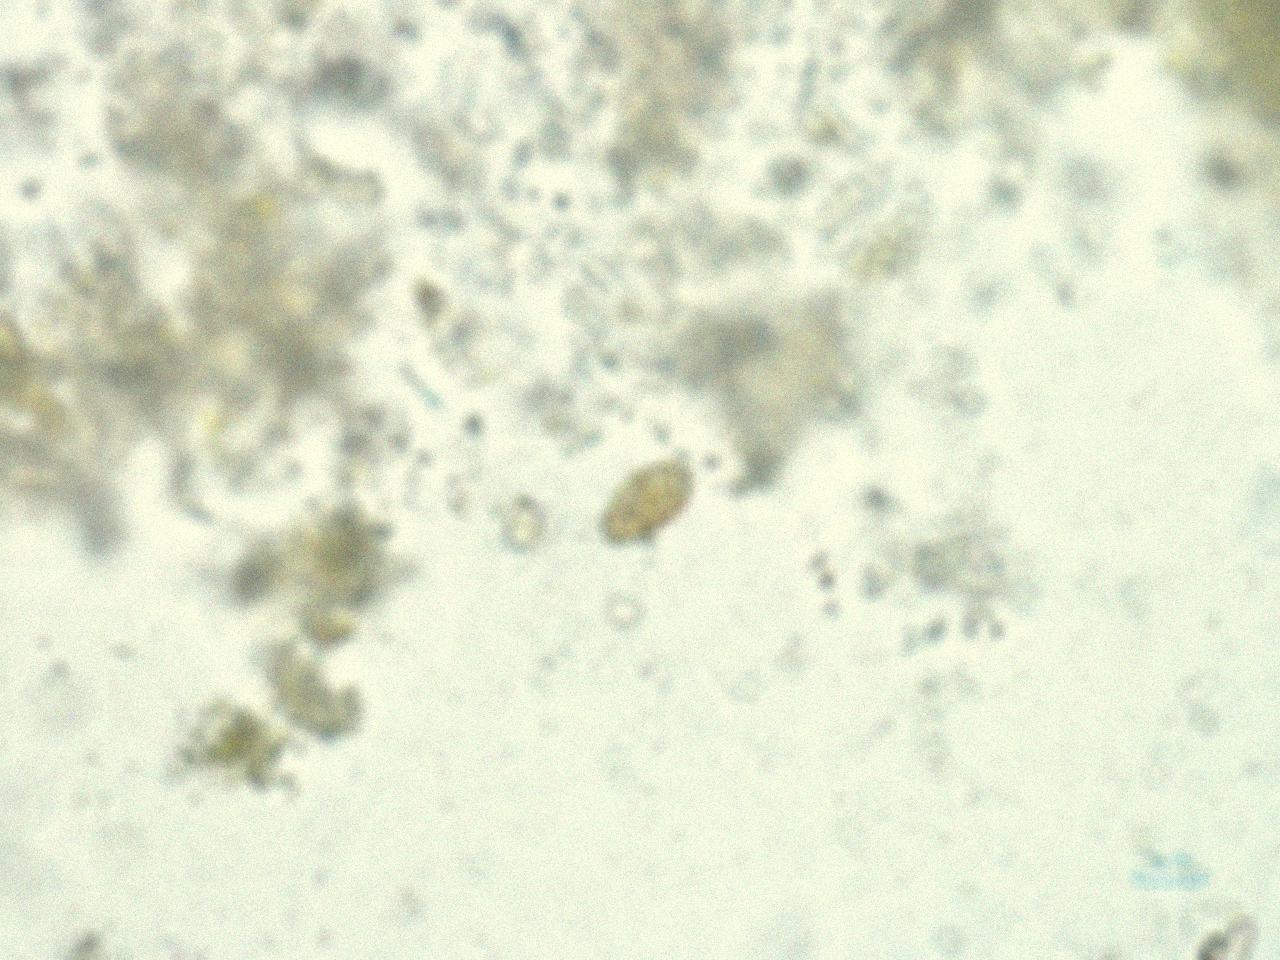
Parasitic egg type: Opisthorchis viverrine